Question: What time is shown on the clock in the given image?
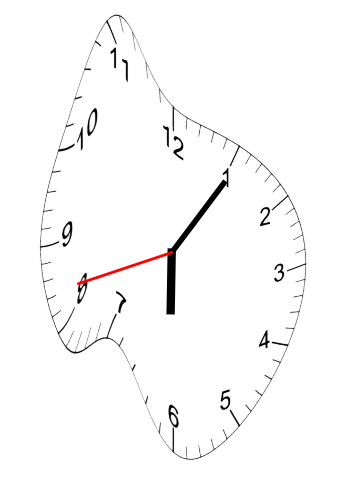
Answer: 06:05:42